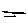
Label: line